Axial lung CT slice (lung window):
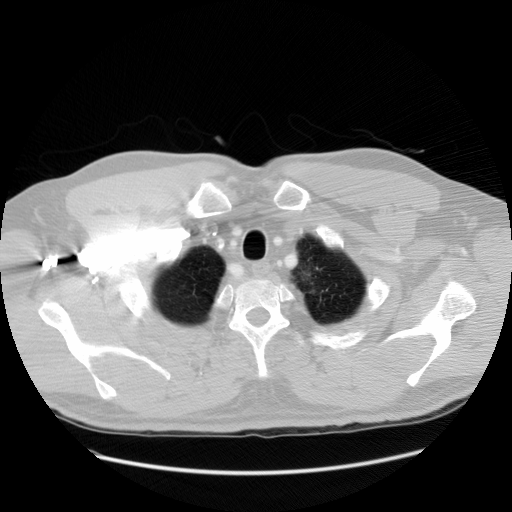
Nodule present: no